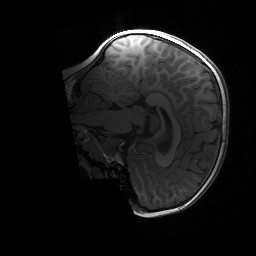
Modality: T1w
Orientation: sagittal
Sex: male
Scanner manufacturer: siemens
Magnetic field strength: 3 T
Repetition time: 1.9 s
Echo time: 0.00243 s